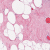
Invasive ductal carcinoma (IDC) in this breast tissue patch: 0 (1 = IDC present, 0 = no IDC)